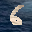
Label: 6